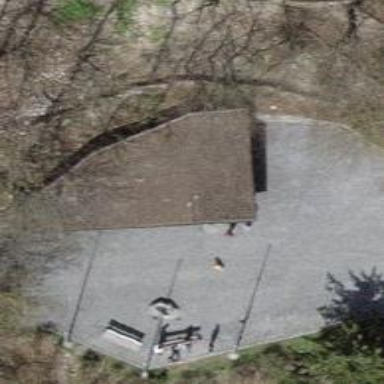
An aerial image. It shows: Barbecue facility.